Question: Consider the example data.frame
'''
df <- data.frame(
id = 1:4,
name = c("Bob", "Ashley", "James", "David"),
age = c(48, NA, 40, 28),
test1_score = c(18.9, 19.5, NA, 12.9),
stringsAsFactors = FALSE)
'''
I'm using the R package formattable to make a pretty table.
'''
library(formattable)
formattable(df, list(
age = color_tile("white", "orange"),
test1_score = color_bar("pink", 'proportion', 0.2)
))
'''

It used to be that NA's were automatically not printed, and a blank was printed instead. It seems like this is no longer the default, but I would still like to print a blank for the NA. Replacing NA like this works:
'''
df[is.na(df)]=''
formattable(df, list(
age = color_tile("white", "orange"),
test1_score = color_bar("pink", 'proportion', 0.2)
))
'''
<URL>
However if I try to format one of the columns to force it to have 2 decimal places, the pesky NA's return:
'''
df$age = digits(df$age, digits=2)
formattable(df, list(
age = color_tile("white", "orange"),
test1_score = color_bar("pink", 'proportion', 0.2)
))
'''
<URL>
If I remove the NA again, the NA goes away, but so do the decimal places
'''
df[is.na(df)] = ''
formattable(df, list(
age = color_tile("white", "orange"),
test1_score = color_bar("pink", 'proportion', 0.2)
))
'''
<URL>
I believe the reason is that digits converts 'df$age' to a 'formattable numeric' object and creates the 'NA', and 'df[is.na(df)] = ''' converts 'df$age' to a 'formattable character' object:
'''
> df$age = digits(df$age, digits=2)
> df$age
[1] 48.00 NA 40.00 28.00
> class(df$age)
[1] "formattable" "numeric"
> df[is.na(df)] = ''
> df$age
[1] "48" " " "40" "28"
> class(df$age)
[1] "formattable" "character"
'''
Any ideas on a solution?
Ultimately I'd also like to use this with a filtered data.frame, where I use the code from <URL> to ensure that the color scale stays the same when filtering the data.frame:
'''
df$age = digits(df$age, digits=2)
subset_df <- function(m) {
formattable(df[m, ], list(
age = x ~ color_tile("white", "orange")(df$age)[m],
test1_score = x ~ color_bar("pink", 'proportion', 0.2)(df$test1_score)[m],
test2_score = x ~ color_bar("pink", 'proportion', 0.2)(df$test2_score)[m]
))
}
subset_df(1:3)
'''
<URL>
The problem doesn't seem to be with this code though.
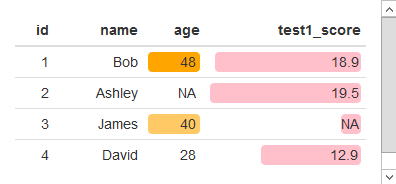
Answer: You could use the 'sprintf' function to format the numeric columns as strings with the desired number of decimal places. In the code below, 'sprintf' converts 'NA' to the string '"NA"', which we then convert to an empty string.
'''
# Function to convert numeric values to strings with a given number of
# decimal places, and convert NA to empty string
fnc = function(var, decimal.places) {
var = sprintf(paste0("%1.",decimal.places,"f"), var)
var[var=="NA"] = ""
var
}
# Select the columns we want to reformat
vars = c('age', 'test1_score')
# Apply the function to the desired columns with the desired number of decimal places
df[ , vars] = mapply(fnc, df[ ,vars], 2:3)
formattable(df, list(
age = color_tile("white", "orange"),
test1_score = color_bar("pink", 'proportion', 0.2)
))
'''
<URL>